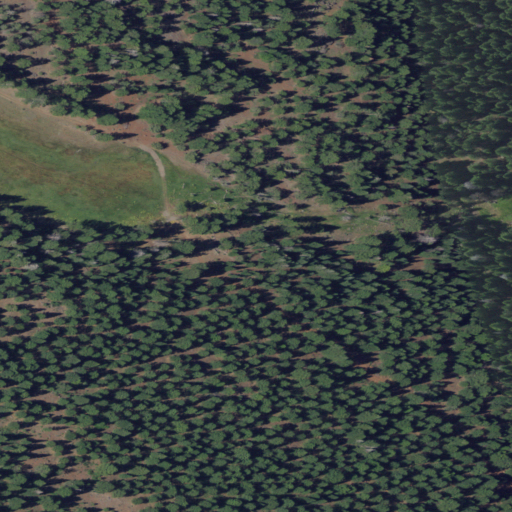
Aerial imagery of valley in California named Bear Valley containing evergreen forest and woody wetlands